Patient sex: F
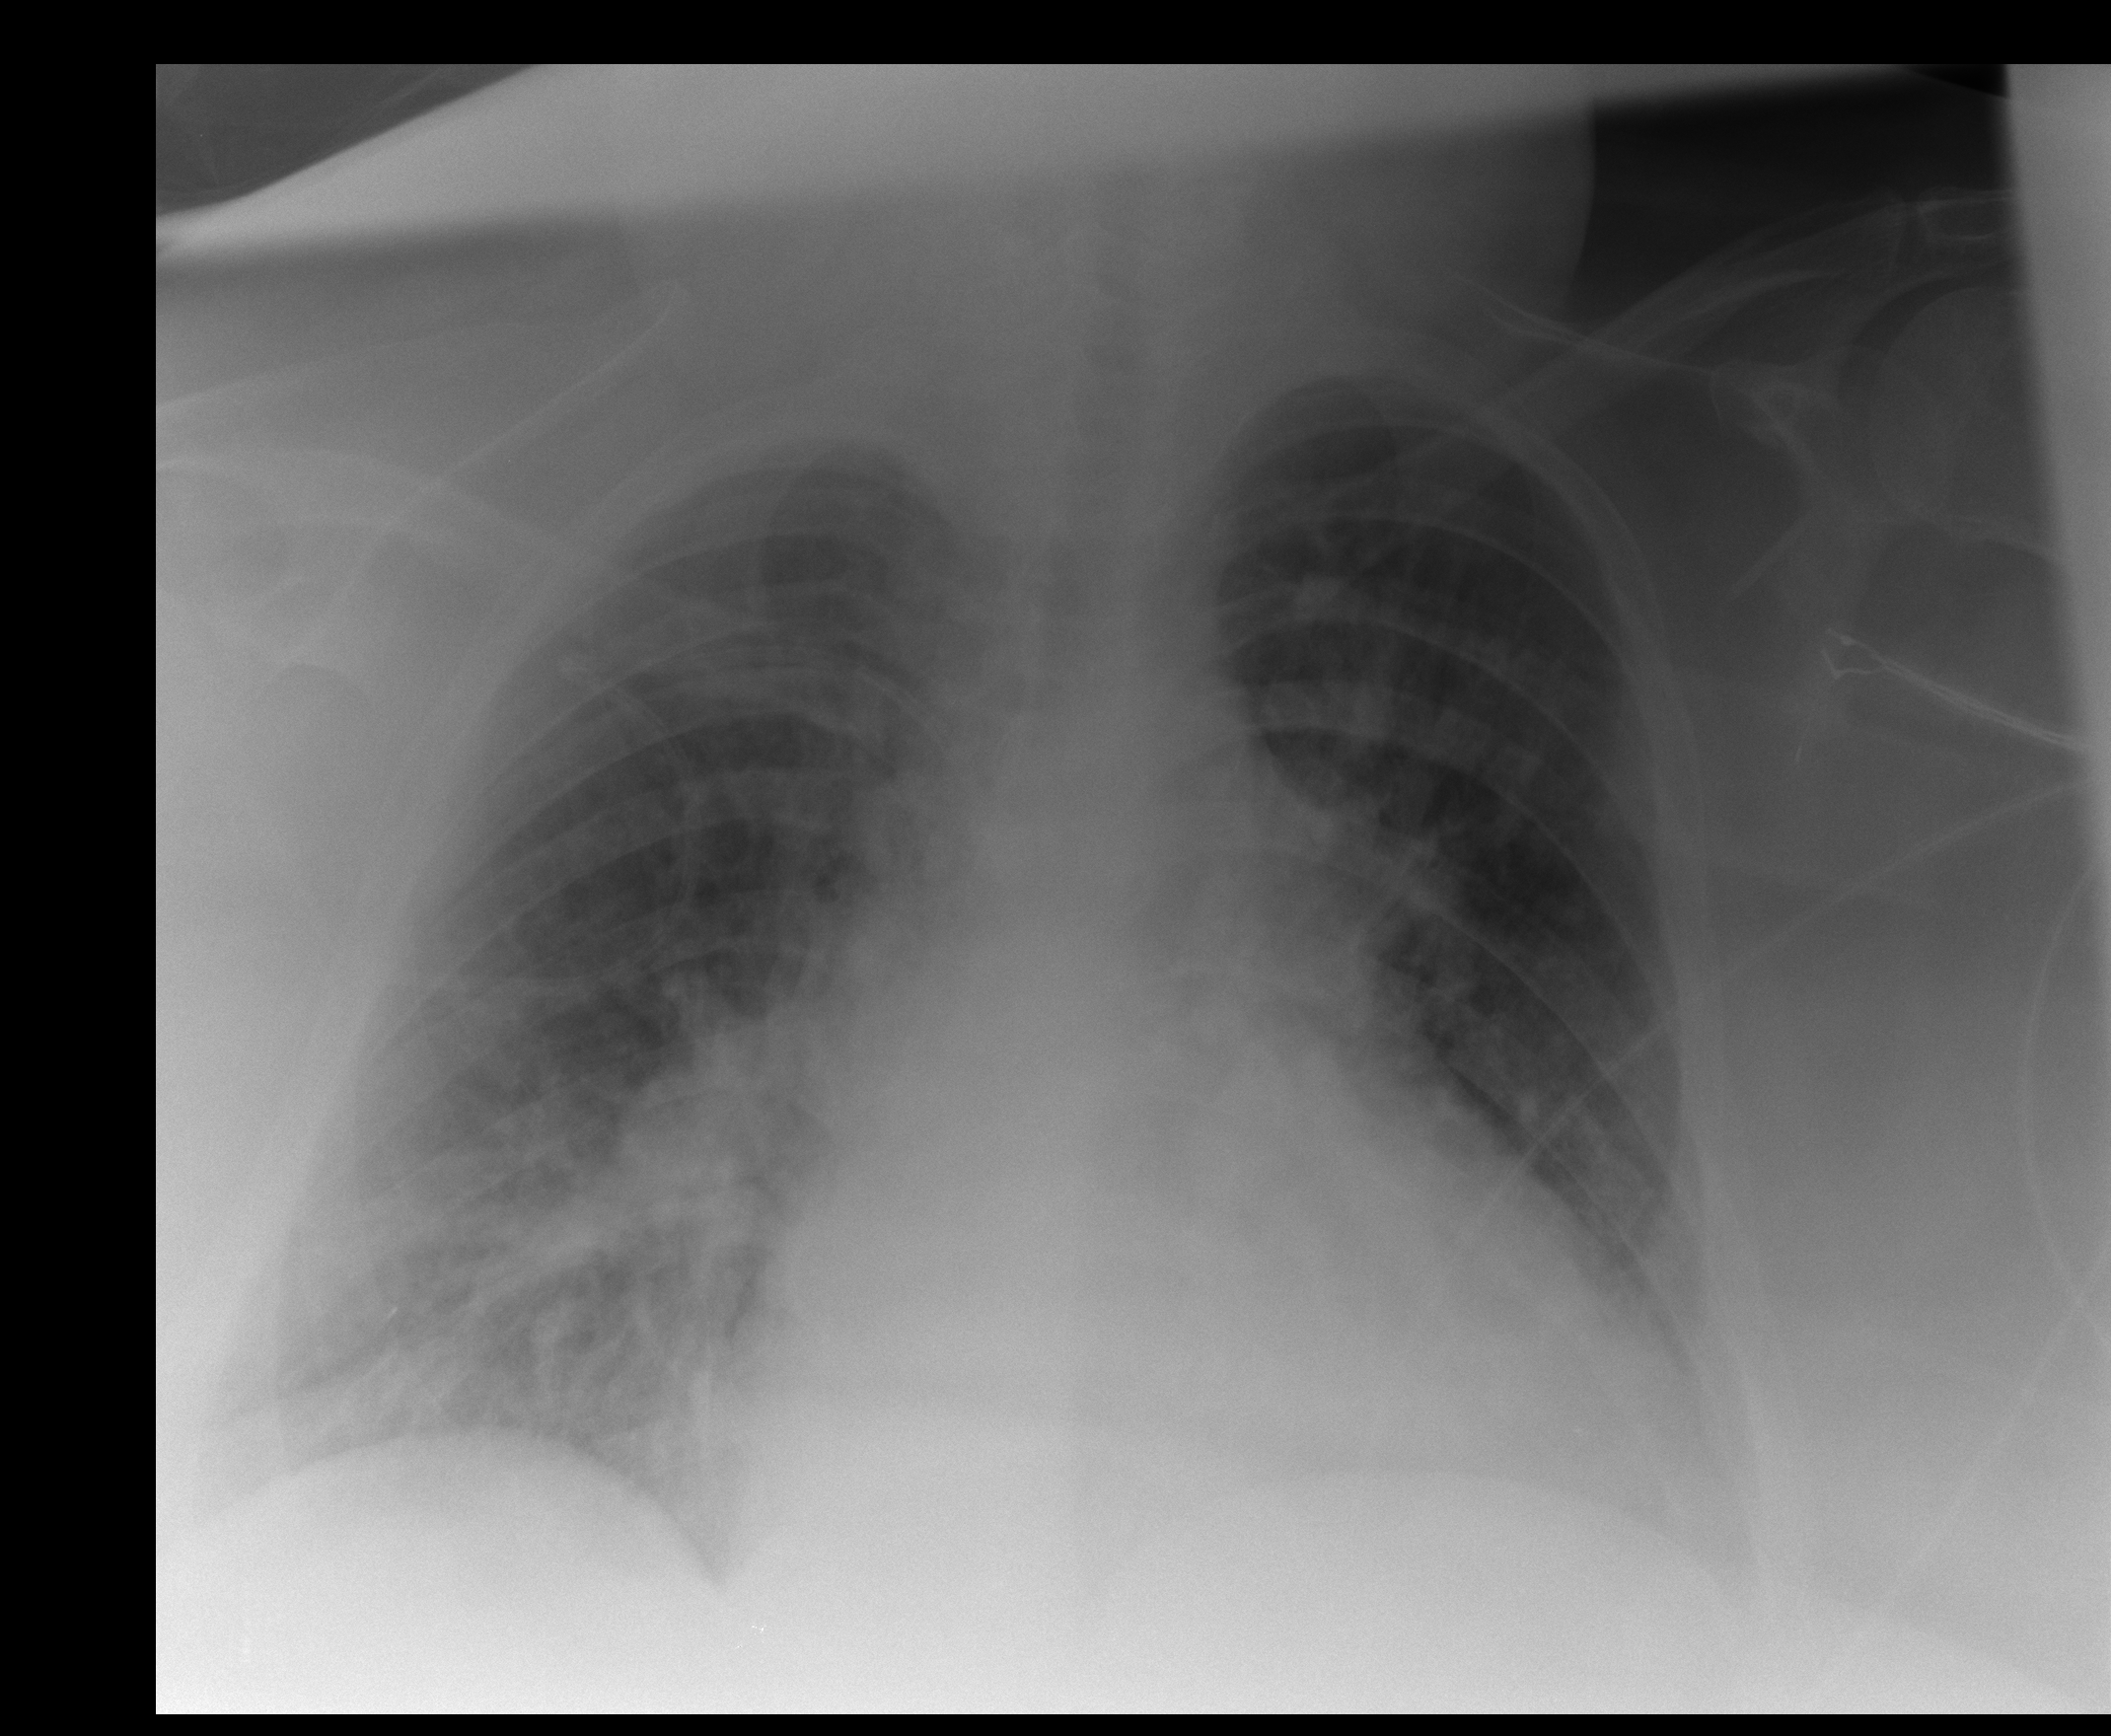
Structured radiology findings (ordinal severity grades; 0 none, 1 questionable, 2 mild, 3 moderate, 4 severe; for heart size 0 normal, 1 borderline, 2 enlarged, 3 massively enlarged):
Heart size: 2
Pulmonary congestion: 3
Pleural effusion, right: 2
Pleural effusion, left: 1
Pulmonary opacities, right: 2
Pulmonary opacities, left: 2
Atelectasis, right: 2
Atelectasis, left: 2